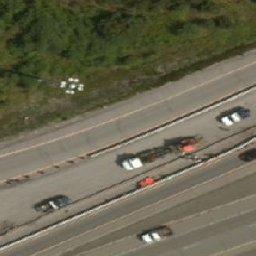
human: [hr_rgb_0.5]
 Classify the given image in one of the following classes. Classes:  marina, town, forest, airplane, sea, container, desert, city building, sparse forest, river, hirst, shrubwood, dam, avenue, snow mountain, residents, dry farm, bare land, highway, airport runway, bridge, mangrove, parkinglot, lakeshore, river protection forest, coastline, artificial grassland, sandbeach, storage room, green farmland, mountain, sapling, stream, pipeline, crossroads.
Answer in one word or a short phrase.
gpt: highway